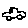
Label: car